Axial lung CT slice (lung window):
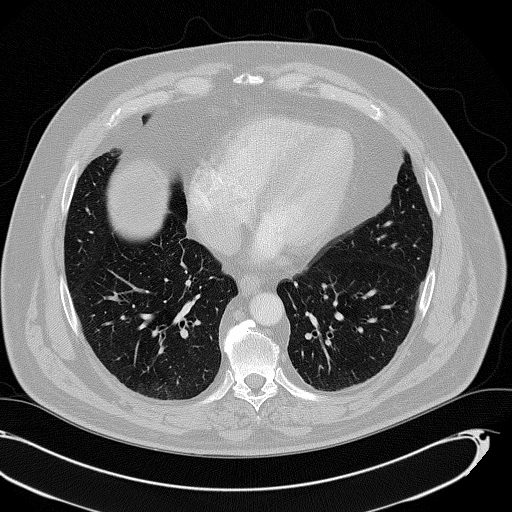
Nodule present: no